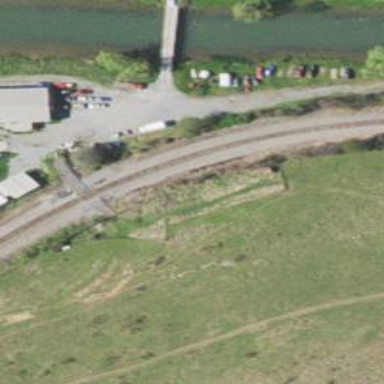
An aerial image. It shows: Railway track.